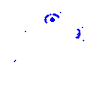
Particle: pion